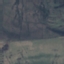
Land use / land cover class: HerbaceousVegetation